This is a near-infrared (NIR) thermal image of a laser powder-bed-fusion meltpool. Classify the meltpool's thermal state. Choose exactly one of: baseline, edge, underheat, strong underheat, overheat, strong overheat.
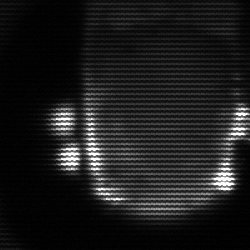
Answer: baseline